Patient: sex M, age 59
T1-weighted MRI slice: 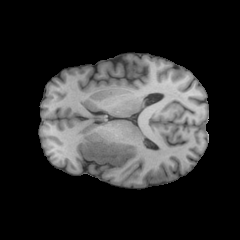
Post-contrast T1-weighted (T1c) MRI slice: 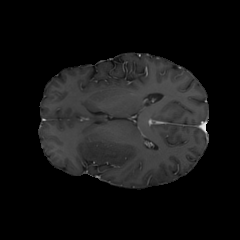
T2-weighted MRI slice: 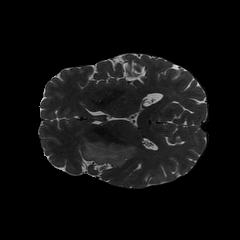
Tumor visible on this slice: yes
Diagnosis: Astrocytoma, IDH-wildtype
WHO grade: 3